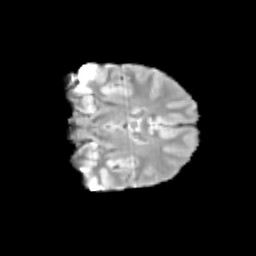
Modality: T2w
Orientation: coronal
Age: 13
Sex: male
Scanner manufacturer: siemens
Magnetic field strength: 3 T
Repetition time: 3.8 s
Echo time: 0.07 s